Question: I used <URL> to be text on the bars itself or with a second bunch of labels below the states on the x axis.
I guess that should be relatively easy, but I can't figure it out. if it makes it easier, I don't need the different colored bars, I added padding to each bar in one group and color them depending on the value passing a certain threshold or not.
so it should look like one of these two grouped bars in the <URL>

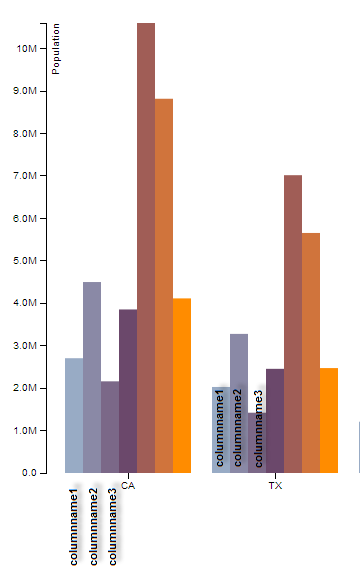
Answer: You can achieve this by adding 'text' elements in the same way that you're adding the bars themselves. The code would look like this.
'''
state.selectAll("text")
.data(function(d) { return d.ages; })
.enter().append("text")
.attr("x", function(d) { return x1(d.name); })
.attr("y", function(d) { return y(d.value); })
.attr("transform", "rotate(90)")
.text(function(d, i) { return ageNames.slice()[i]; });
'''
You might have to tweak the 'x'/'y' positions and the rotations to align the labels properly.